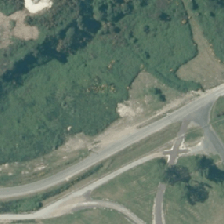
Land cover: harvested_forest